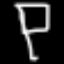
Label: square